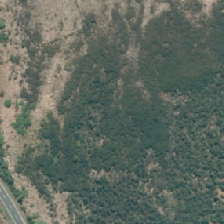
Land cover: herbaceous_freshwater_vege